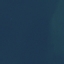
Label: SeaLake